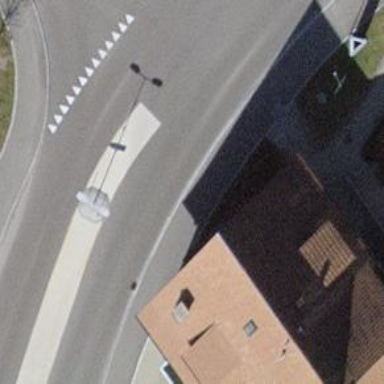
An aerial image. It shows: Asphalt sidewalk along the footway.